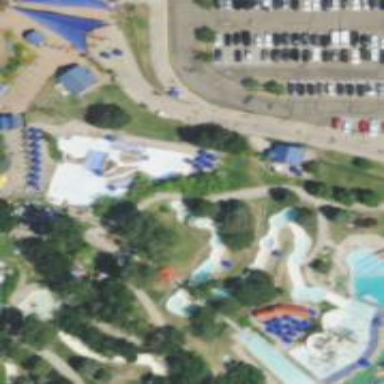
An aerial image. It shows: Water slide attraction.